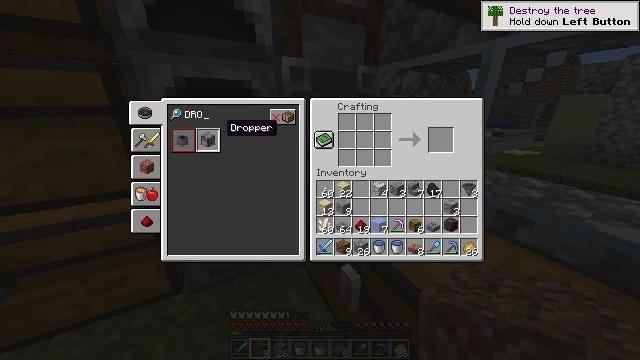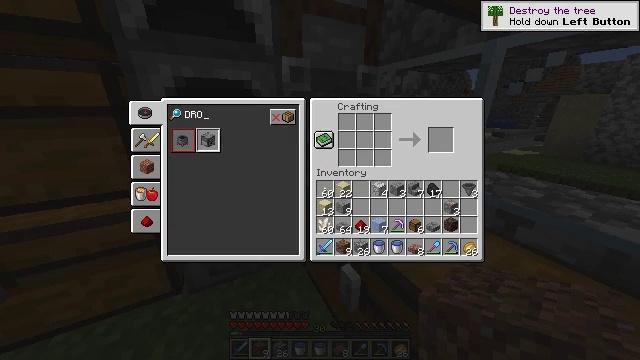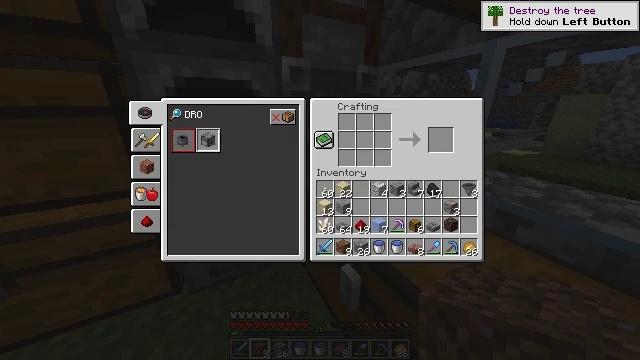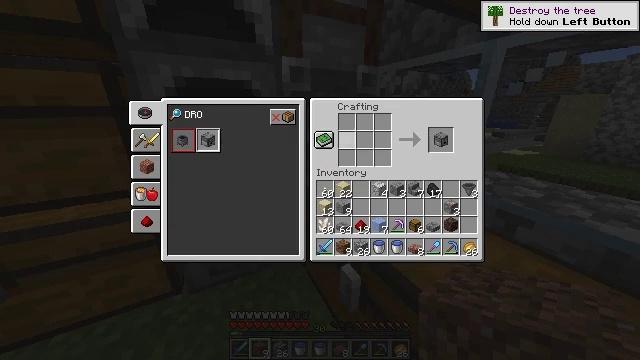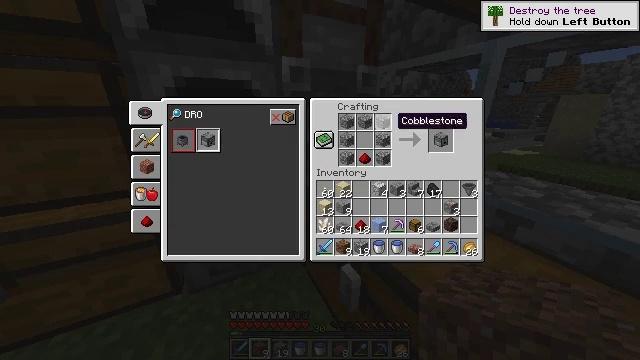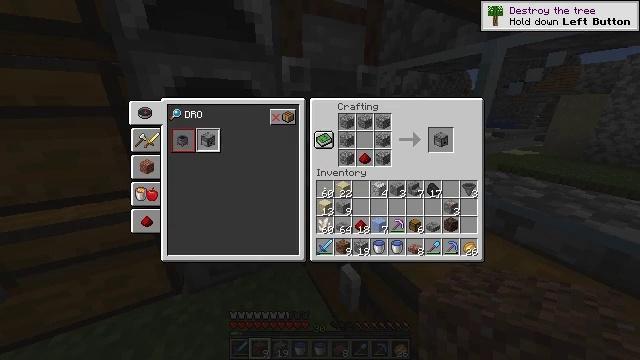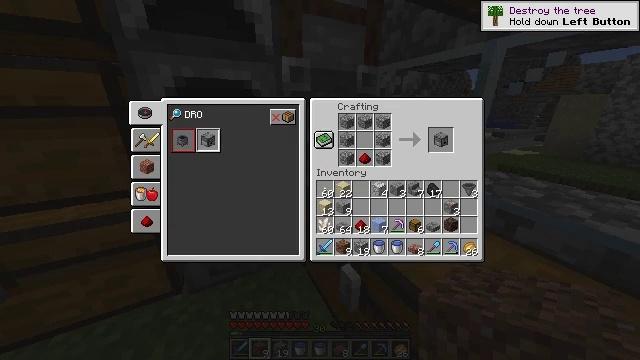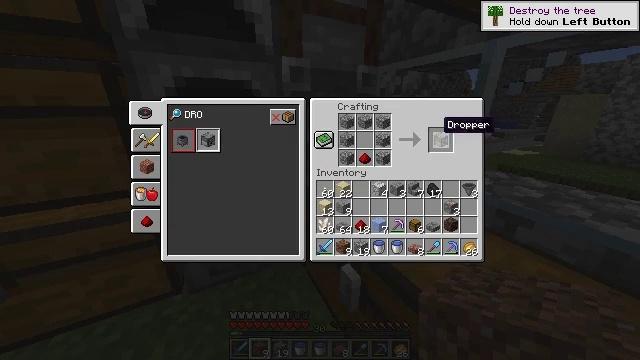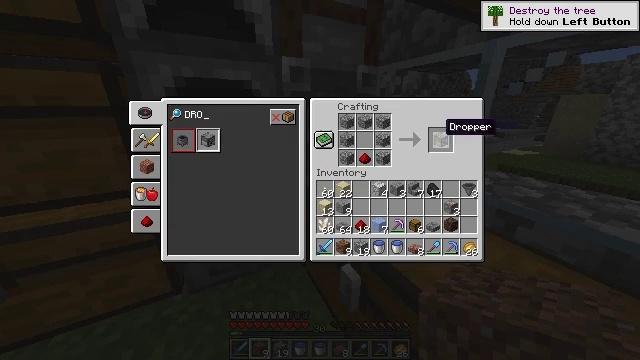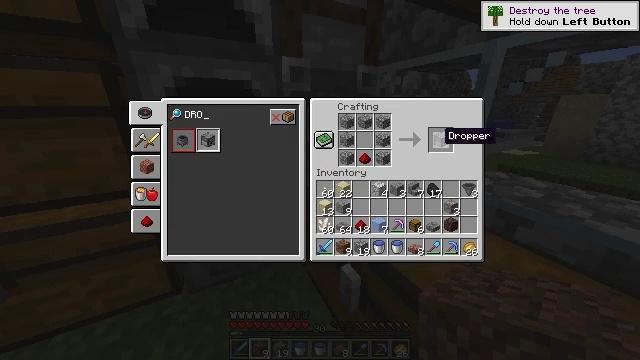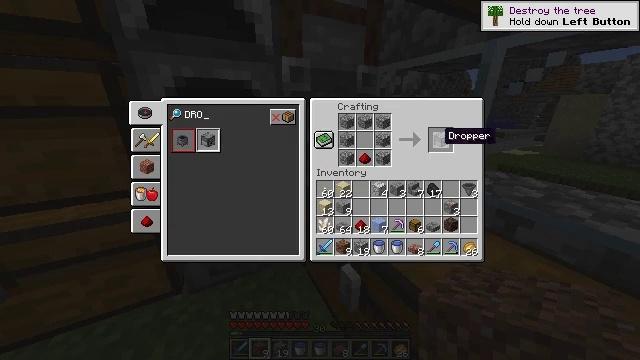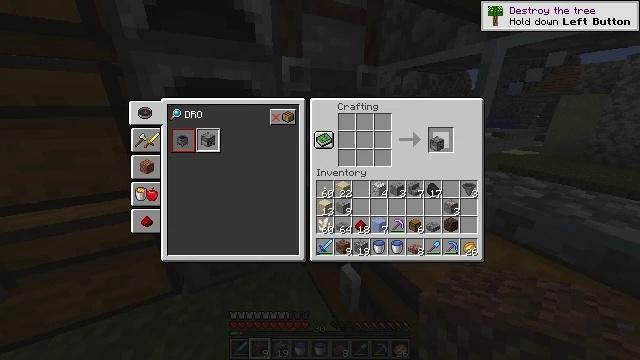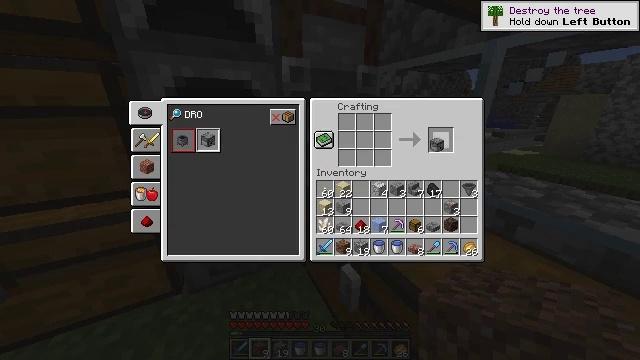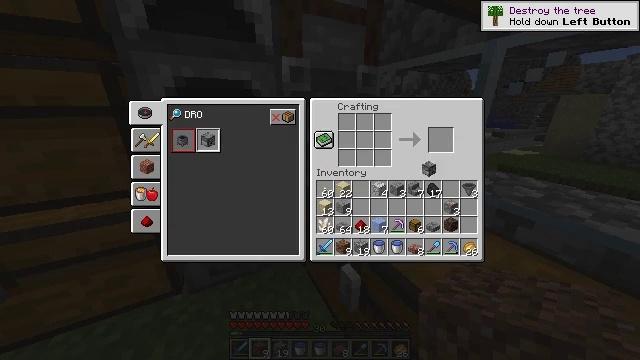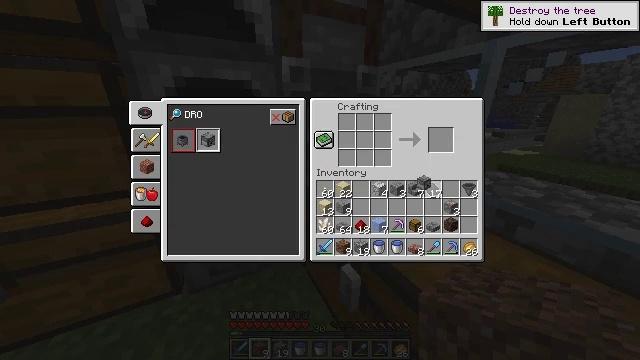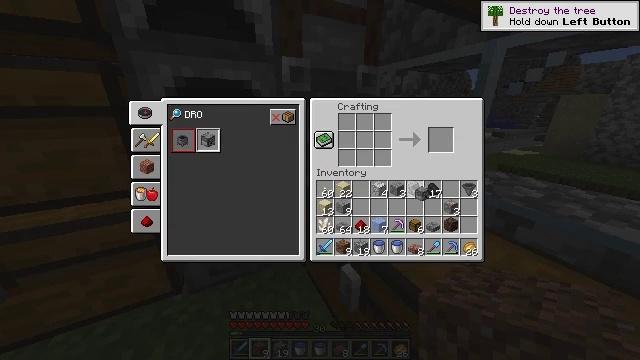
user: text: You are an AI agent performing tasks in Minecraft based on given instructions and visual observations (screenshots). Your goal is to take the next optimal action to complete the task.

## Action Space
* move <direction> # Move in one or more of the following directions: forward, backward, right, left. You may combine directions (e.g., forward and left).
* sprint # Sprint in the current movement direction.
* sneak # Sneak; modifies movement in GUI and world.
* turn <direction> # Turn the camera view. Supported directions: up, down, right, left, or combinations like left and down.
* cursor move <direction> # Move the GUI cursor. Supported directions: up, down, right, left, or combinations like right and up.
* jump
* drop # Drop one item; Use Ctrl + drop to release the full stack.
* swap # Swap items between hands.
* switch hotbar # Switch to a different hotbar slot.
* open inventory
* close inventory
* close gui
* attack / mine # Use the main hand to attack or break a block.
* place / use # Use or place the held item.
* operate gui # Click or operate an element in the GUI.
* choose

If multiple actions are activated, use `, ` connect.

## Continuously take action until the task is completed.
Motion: motion action
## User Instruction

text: Combine cobblestones and redstone to create a dropper.
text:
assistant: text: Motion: cursor move right
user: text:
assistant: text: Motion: cursor move right
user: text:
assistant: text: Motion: cursor move right
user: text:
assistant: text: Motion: cursor move right
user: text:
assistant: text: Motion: cursor move right
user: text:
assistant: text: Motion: cursor move right
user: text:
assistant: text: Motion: cursor move right
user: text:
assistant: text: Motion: no_op
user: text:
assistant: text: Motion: cursor move down
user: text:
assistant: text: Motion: no_op
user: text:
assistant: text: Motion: operate gui
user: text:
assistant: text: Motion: operate gui
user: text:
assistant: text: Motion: cursor move left and down
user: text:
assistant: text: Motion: cursor move down
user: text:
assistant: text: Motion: cursor move down
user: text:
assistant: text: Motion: no_op